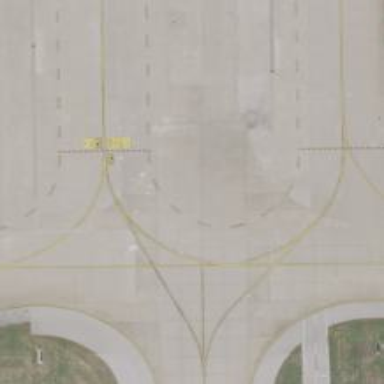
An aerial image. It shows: Image of taxiway at airport.